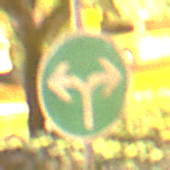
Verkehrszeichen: VorgeschriebeneFahrtrichtungRechtsOderLinks
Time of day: Night
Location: Outdoor (Suburban)
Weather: Clear
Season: NotSpecified
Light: Artificial